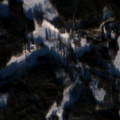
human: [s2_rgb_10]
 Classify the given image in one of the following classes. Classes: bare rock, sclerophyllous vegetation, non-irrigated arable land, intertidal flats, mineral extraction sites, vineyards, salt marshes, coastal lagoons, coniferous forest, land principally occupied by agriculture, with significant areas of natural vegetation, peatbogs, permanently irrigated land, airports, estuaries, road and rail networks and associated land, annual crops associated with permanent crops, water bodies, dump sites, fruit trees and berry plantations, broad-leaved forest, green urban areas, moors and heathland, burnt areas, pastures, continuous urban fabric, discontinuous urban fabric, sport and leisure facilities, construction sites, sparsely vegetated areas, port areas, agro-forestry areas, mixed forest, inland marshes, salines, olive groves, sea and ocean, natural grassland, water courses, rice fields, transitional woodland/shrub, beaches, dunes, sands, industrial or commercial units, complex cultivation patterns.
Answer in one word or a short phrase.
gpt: non-irrigated arable land, coniferous forest, mixed forest, water bodies